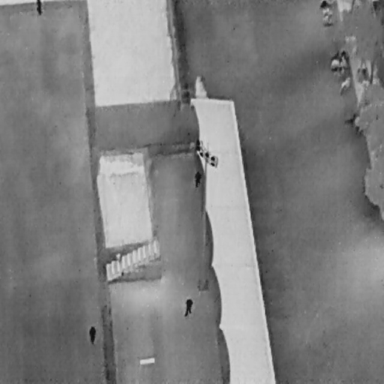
There are eight objects shown in the infrared image, including four People, and four Bicycles.